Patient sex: M
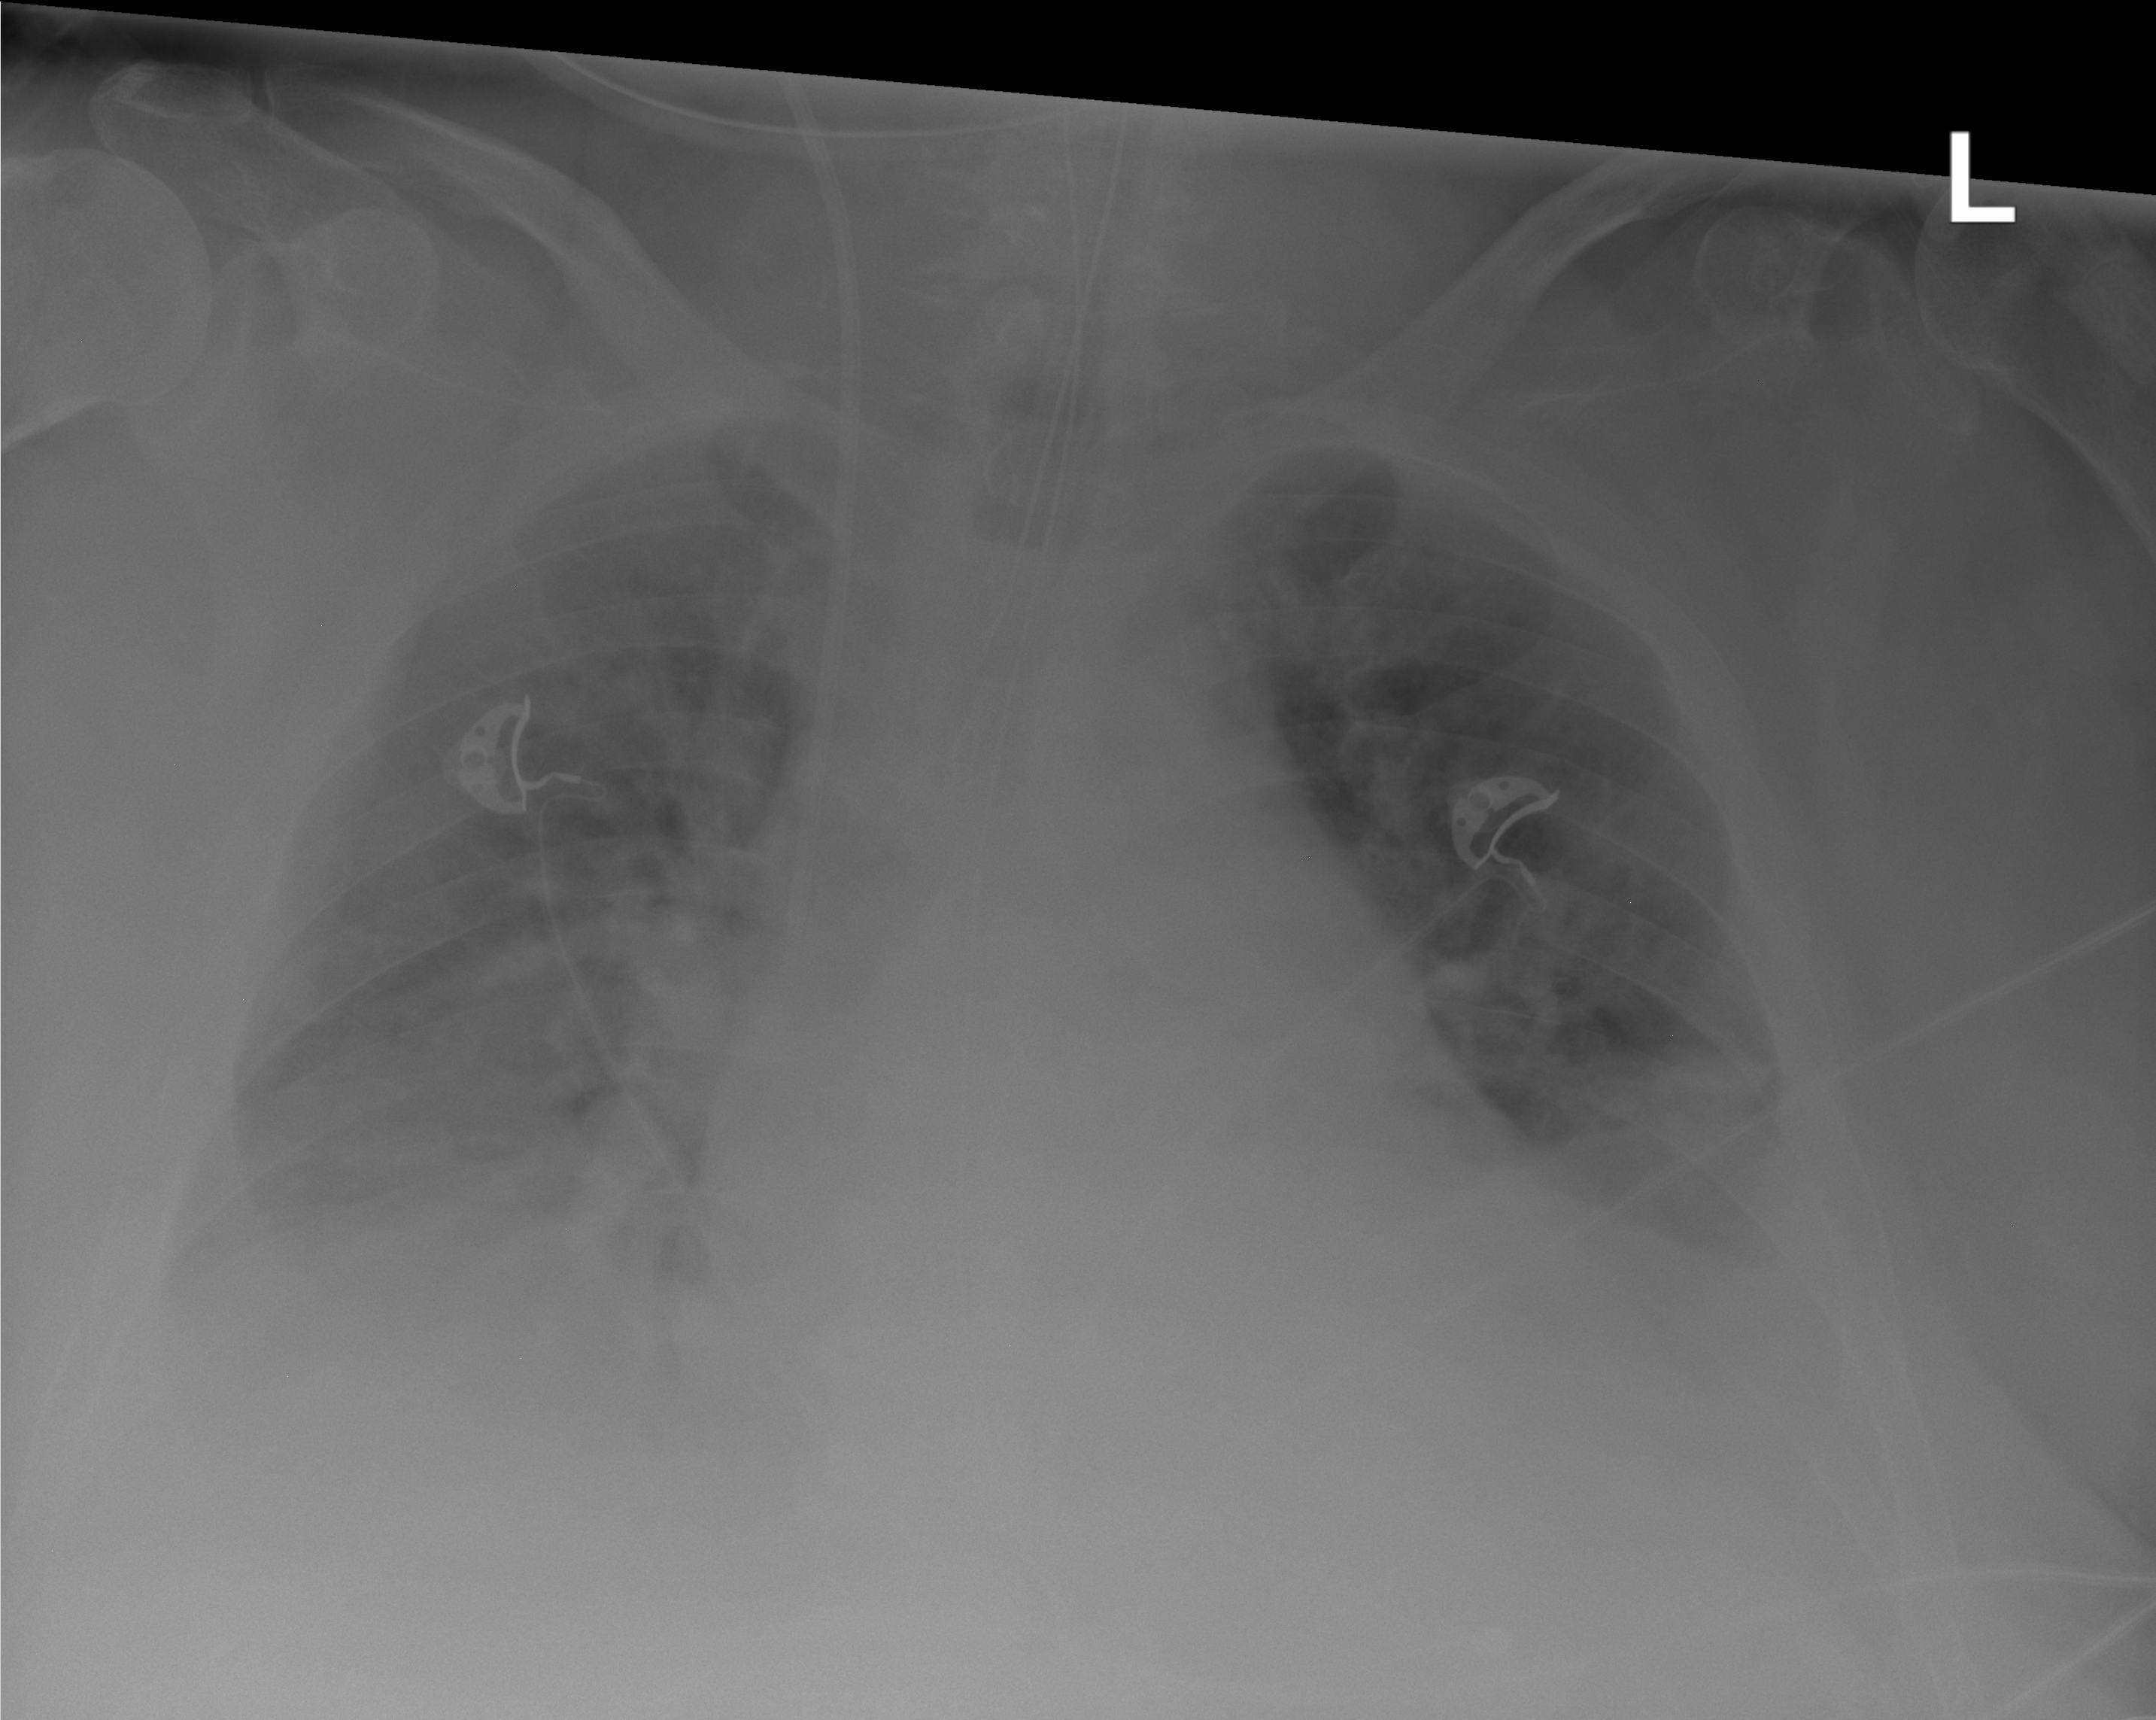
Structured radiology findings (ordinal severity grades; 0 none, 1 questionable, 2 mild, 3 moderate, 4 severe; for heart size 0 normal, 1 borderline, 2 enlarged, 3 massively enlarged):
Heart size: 2
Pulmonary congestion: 2
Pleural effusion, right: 2
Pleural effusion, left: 1
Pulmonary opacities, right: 0
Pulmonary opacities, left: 0
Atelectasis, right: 2
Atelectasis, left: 2